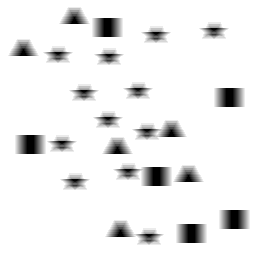
Squares: 6
Triangles: 6
Stars: 12
Total shapes: 24